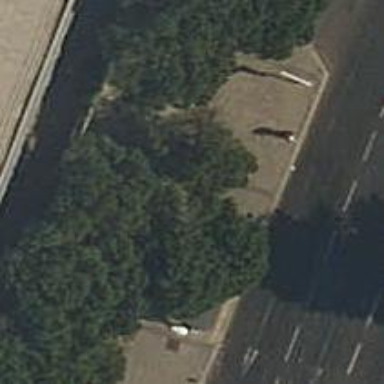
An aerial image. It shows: Bus stop with sheltered platform for public transport.